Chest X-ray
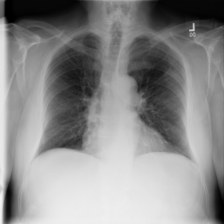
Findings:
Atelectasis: negative
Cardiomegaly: negative
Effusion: negative
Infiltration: negative
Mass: negative
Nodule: negative
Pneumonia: negative
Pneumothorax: negative
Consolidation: negative
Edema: negative
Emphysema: negative
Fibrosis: negative
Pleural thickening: negative
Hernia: negative